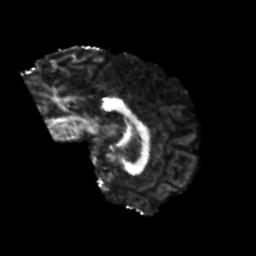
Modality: FA
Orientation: sagittal
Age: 26
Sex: male
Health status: healthy
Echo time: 0.074 s